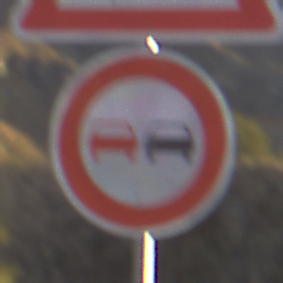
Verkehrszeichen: Ueberholverbot
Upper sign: SeitenwindVonLinks
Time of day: SunriseSunset
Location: Outdoor (Nature)
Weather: PartlyCloudy
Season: NotSpecified
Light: Natural